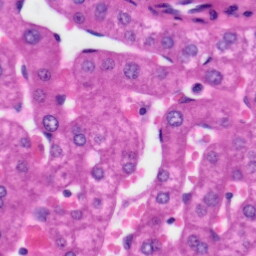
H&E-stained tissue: Liver